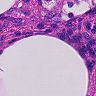
Metastatic tissue present: no